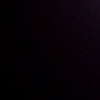
Label: space